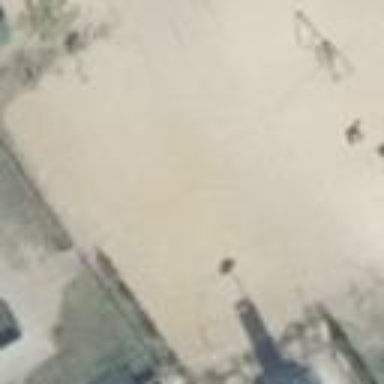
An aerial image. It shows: Basketball court located in leisure land pitch.